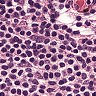
Metastatic tissue present: no